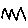
Label: zigzag